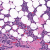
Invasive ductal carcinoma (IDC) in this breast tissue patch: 1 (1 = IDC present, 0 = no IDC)